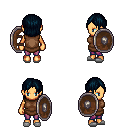
a pixel art fantasy rpg character, female body template, human, tanned skin, brown tunic, magenta pants, raven long bangs hairstyle, white slippers, shield, four views (front, back, left, right), 2x2 character sprite sheet, small pixel art, hard edges, no anti-aliasing